Field crop: maize
Growth stage: 2
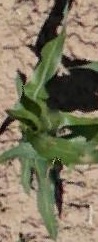
Species: maize